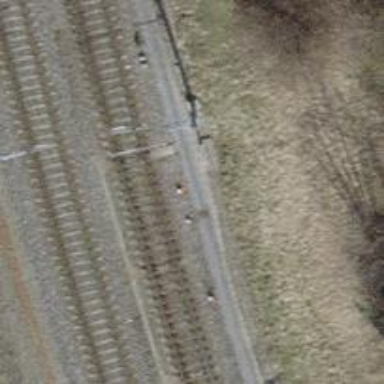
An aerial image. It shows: Railway switch.